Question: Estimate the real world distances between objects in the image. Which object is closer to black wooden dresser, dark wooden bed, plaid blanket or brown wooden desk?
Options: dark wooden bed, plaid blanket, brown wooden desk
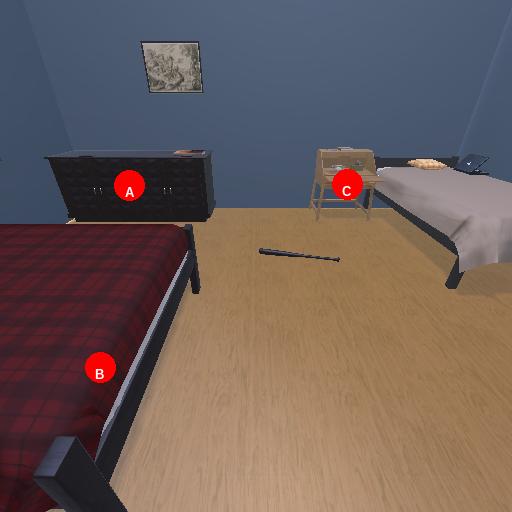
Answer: dark wooden bed, plaid blanket